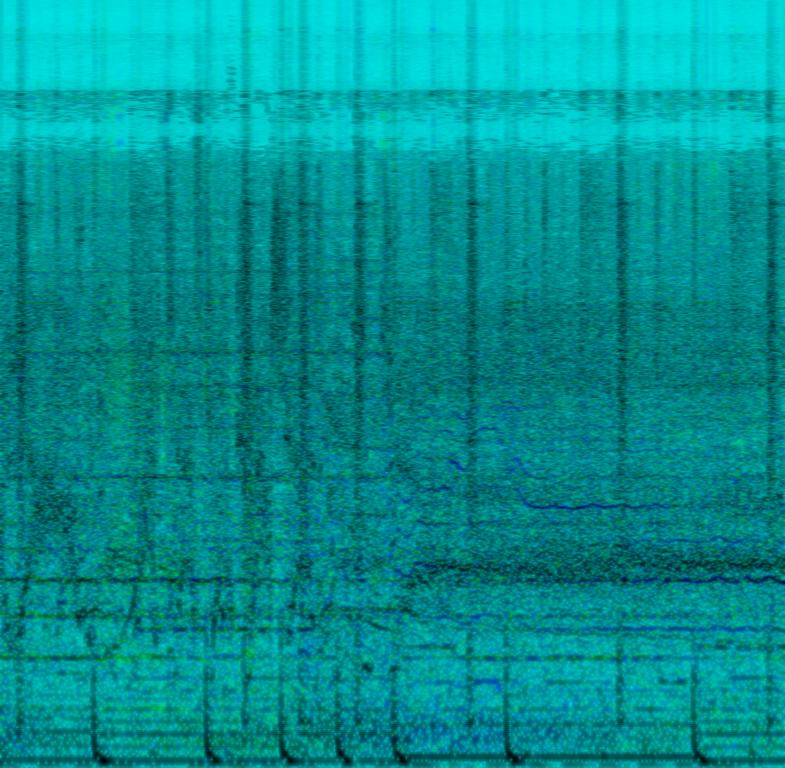
A male vocalist sings this passionate metal song. The tempo is medium fast with keyboard accompaniment, steady drumming and bass lines, electric guitar , sound of siren and vocal backup. The lead vocals are loud, passionate , volatile, hysterical ,disturbed,emphatic,sad, emotional, painful, disappointed and hurt. This song is Heavy/Goth Metal.